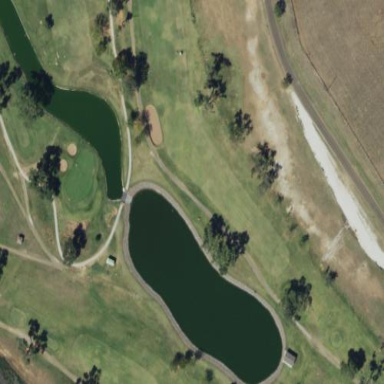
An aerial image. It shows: Water hazard in golf course. The hazard is natural water feature.